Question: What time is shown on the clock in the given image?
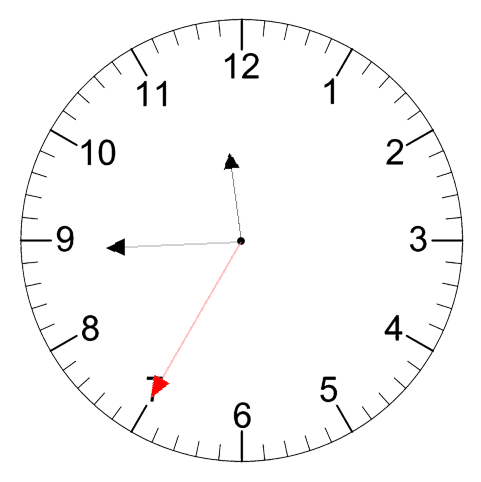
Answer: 11:44:35